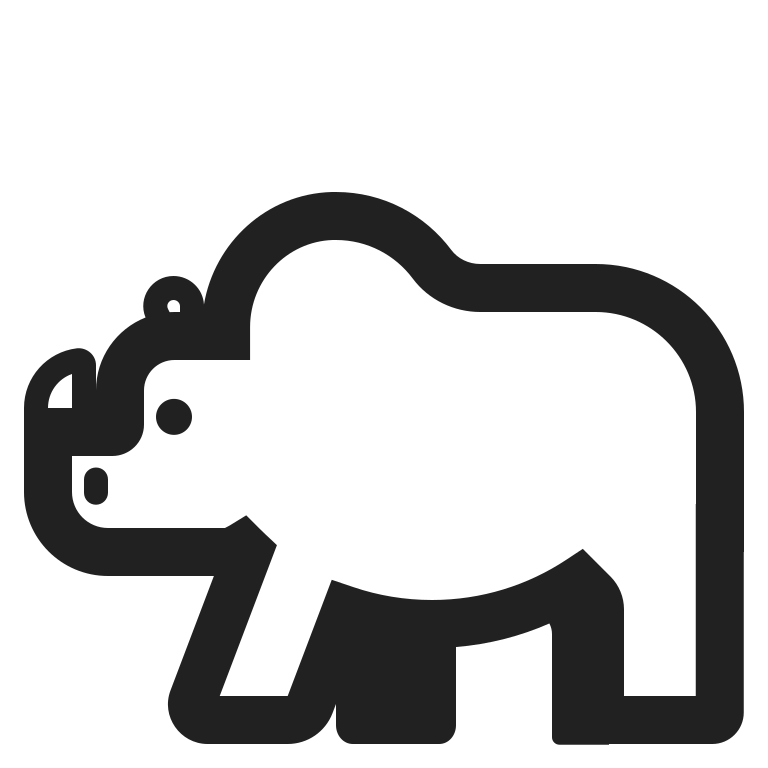
rhinoceros high contrast